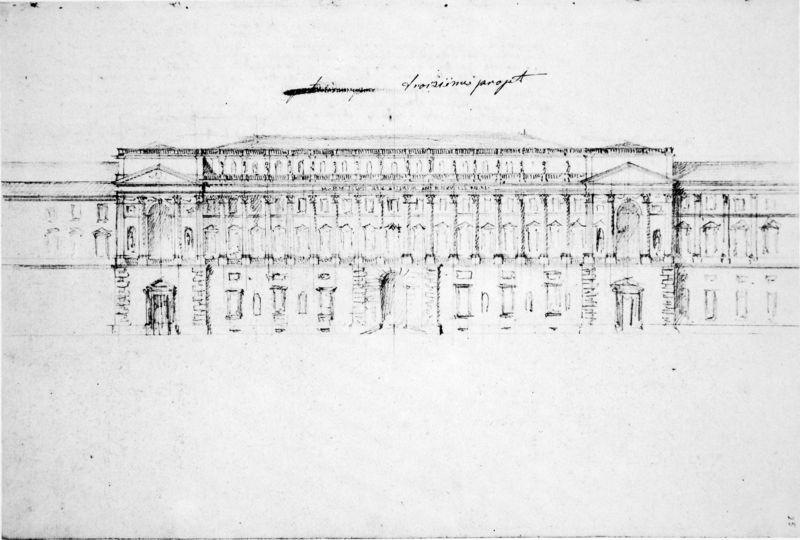
Titel: Residenz in München -Aufriss drittes Projekt
Künstler: Carl von Fischer
Standort: München
Institution: Architektursammlung der Technischen Universität
Schlagwörter: feder, flügel, weiß, dreieck, stadt, fenster, frankreich, grau, mitte, schwarz, skizze, säule, säulen, tür, zeichnung, dach, gebäude, haus, schloss, alt, architektur, barock, blass, sockel, stein, signatur, klassizismus, blatt, renaissance, stock, turm, schrift, papier, ansicht, bogen, fassade, italien, türen, fischer, dächer, giebel, mauer, graphik, linien, pilaster, figuren, französisch, symmetrie, tor, symetrie, eingang, erker, nische, tusche, arkade, umgang, türme, münchen, palast, palazzo, stockwerk, torbogen, kohle, dache, mauerwerk, symmetrisch, druck, schwarz-weiss, radierung, text, strich, beschriftung, überschrift, bahnhof, bleistift, entwurf, stift, schema, kapitelle, portal, rustika, sims, gesims, risalit, mauern, residenz, frontansicht, etagen, plan, ausgang, achse, schemen, kupferstich, vordach, louvre, klassik, stockwerke, symetrisch, bau, klenze, federzeichnung, auf, aufbau, aufriss, tempelfront, nischen, carl von fischer, königsbau, profanbau, zeichung, ädikula, bauplan, attika, risalite, handzeichnung, säulenordnung, sockelzone, eckrustika, sockelgeschoss, gliederung, neoklassizismus, attikageschos, attikageschoss, bauzeichung, geimse, giebelfelder, giebelfenster, konchen, palst, portiken, symethre, szizze, häuserfront, durchgestrichen, palisaden, retuschiert, erke, f, baumfreund, dächchen